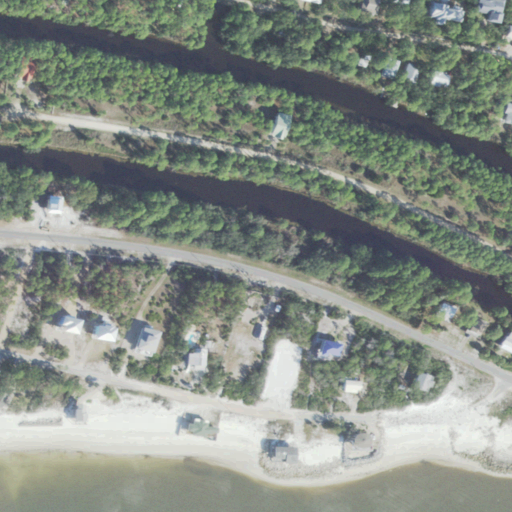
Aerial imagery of cape in Florida named Southwest Cape containing low intensity development, herbaceous wetlands, open water, medium intensity development, barren land, evergreen forest, woody wetlands, high intensity development, open development, and grassland